Question: as shown in image i need to set text view LEFT OF RADIO GROUP and i did it using java code....so i don't know to set parameter for LAYOUT LEFT OF="" in java code.....how to solve it ..please guide me this way...

this is class file......
'''
protected void onCreate(Bundle savedInstanceState) {
// TODO Auto-generated method stub
super.onCreate(savedInstanceState);
setContentView(R.layout.rate_me_up);
textViewShowTime = (TextView) findViewById(R.id.tvTimeCount);
layout = (RelativeLayout) findViewById(R.id.linear);
Button btnp = (Button) findViewById(R.id.buttonp);
btnp.setOnClickListener(this);
}
@Override
public void onClick(View v) {
RadioGroup radioGroup = new RadioGroup(Rate_me_up.this);
radioGroup.setOrientation(0);
RelativeLayout.LayoutParams p = new RelativeLayout.LayoutParams(
RelativeLayout.LayoutParams.WRAP_CONTENT,
RelativeLayout.LayoutParams.WRAP_CONTENT);
if (mLastRadioGroup != null)
p.addRule(RelativeLayout.BELOW, mLastRadioGroup.getId());
radioGroup.setId(mRadioGroupId++);
mLastRadioGroup = radioGroup;
layout.addView(radioGroup, p);
RadioButton radioButtonView = new RadioButton(Rate_me_up.this);
radioButtonView.setText("radio1");
radioButtonView.setId(id++);
radioButtonView.setButtonDrawable(R.drawable.e404);
radioButtonView.setChecked(false);
radioGroup.addView(radioButtonView, p);
RadioButton radioButtonView2 = new RadioButton(Rate_me_up.this);
radioButtonView2.setText("radio2");
radioButtonView2.setId(id++);
radioButtonView2.setChecked(false);
radioGroup.addView(radioButtonView2, p);
RadioButton radioButtonView3 = new RadioButton(Rate_me_up.this);
radioButtonView3.setText("radio3");
radioButtonView3.setId(id++);
radioGroup.addView(radioButtonView3, p);
radioButtonView3.setChecked(false);
TextView txt = new TextView(Rate_me_up.this);
txt.setText("FOOD QUALITY!");
layout.addView(txt, p);
radioGroup.setOnCheckedChangeListener(this);
}
'''
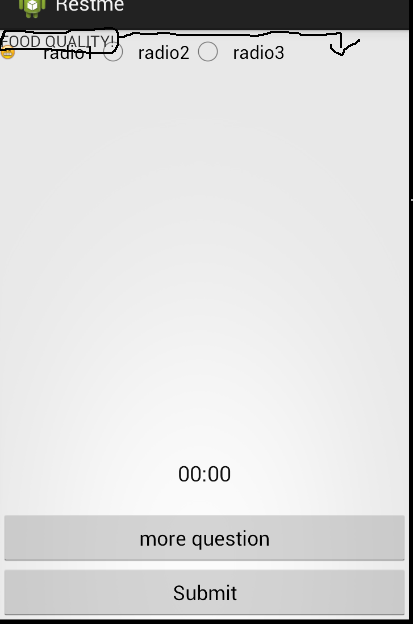
Answer: Alright you can do it by this way:
'''
TextView txt = new TextView(Rate_me_up.this);
txt.setText("FOOD QUALITY!");
RelativeLayout.LayoutParams params=
new RelativeLayout.LayoutParams(LayoutParams.WRAP_CONTENT,
LayoutParams.WRAP_CONTENT);
params.addRule(RelativeLayout.LEFT_OF,radiofroup.getId());
txt.setLayoutParams(params);
layout.addView(txt);
'''
---
Hope I answered your question. :)